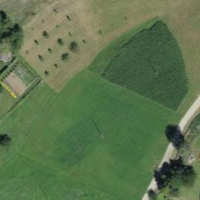
EUNIS habitat code: 41
Species observed at this site:
Sorbus aucuparia